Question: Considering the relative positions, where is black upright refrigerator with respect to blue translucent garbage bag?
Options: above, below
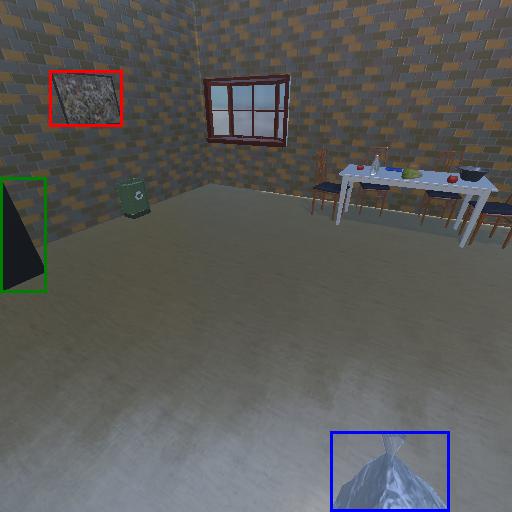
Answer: above